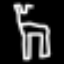
Label: chair